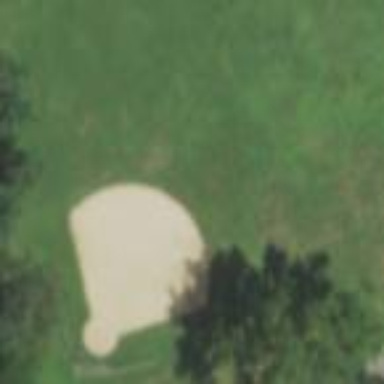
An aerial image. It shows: Baseball pitch for leisure land activities.